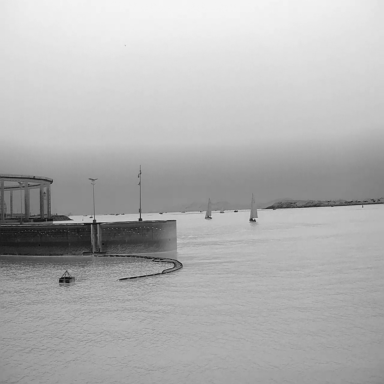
There are two sailboats in the infrared image.